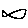
Label: fish